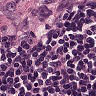
Metastatic tissue present: yes